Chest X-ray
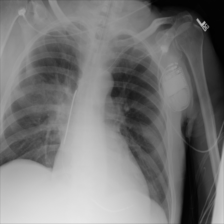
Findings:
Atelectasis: negative
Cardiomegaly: negative
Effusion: negative
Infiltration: negative
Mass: negative
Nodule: negative
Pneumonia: negative
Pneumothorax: negative
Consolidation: negative
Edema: negative
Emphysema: negative
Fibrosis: negative
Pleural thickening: negative
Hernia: negative